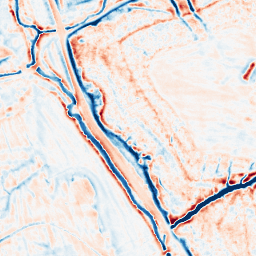
Category: edge_preserving
Decomposition family: bilateral
Decomposition parameters: d: 15
sigma_color: 50
sigma_space: 150
Upsampling method: bilinear
Upsampling parameters: scale: 4
Upsampling scale: 4